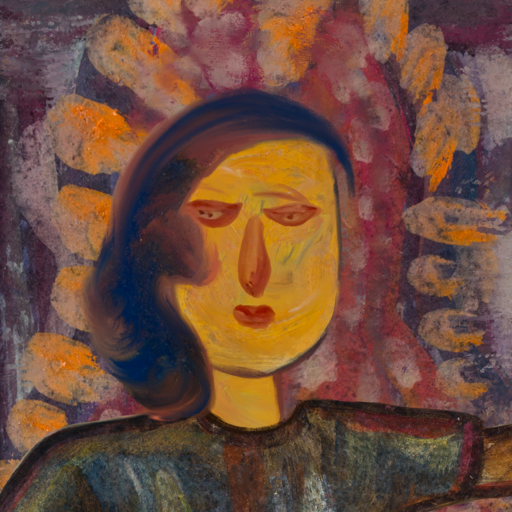
Background: Doll, Head And Neck Front: After_Raid, Face Front: Pious_Lady, Bust: Mosgoul, Hair Front: Mother_And_Son_Son, Head Accessory: Blank, Second Necklace: Blank, Necklace: Blank, Baby: Blank